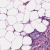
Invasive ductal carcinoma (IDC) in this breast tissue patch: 1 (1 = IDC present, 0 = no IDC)